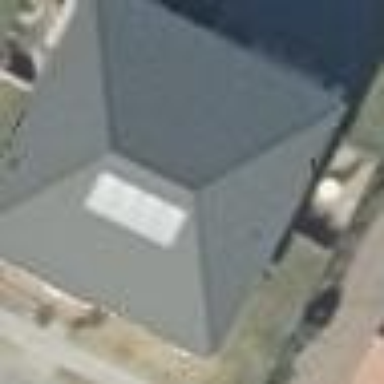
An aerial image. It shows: Apartment building with hipped roof.